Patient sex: M
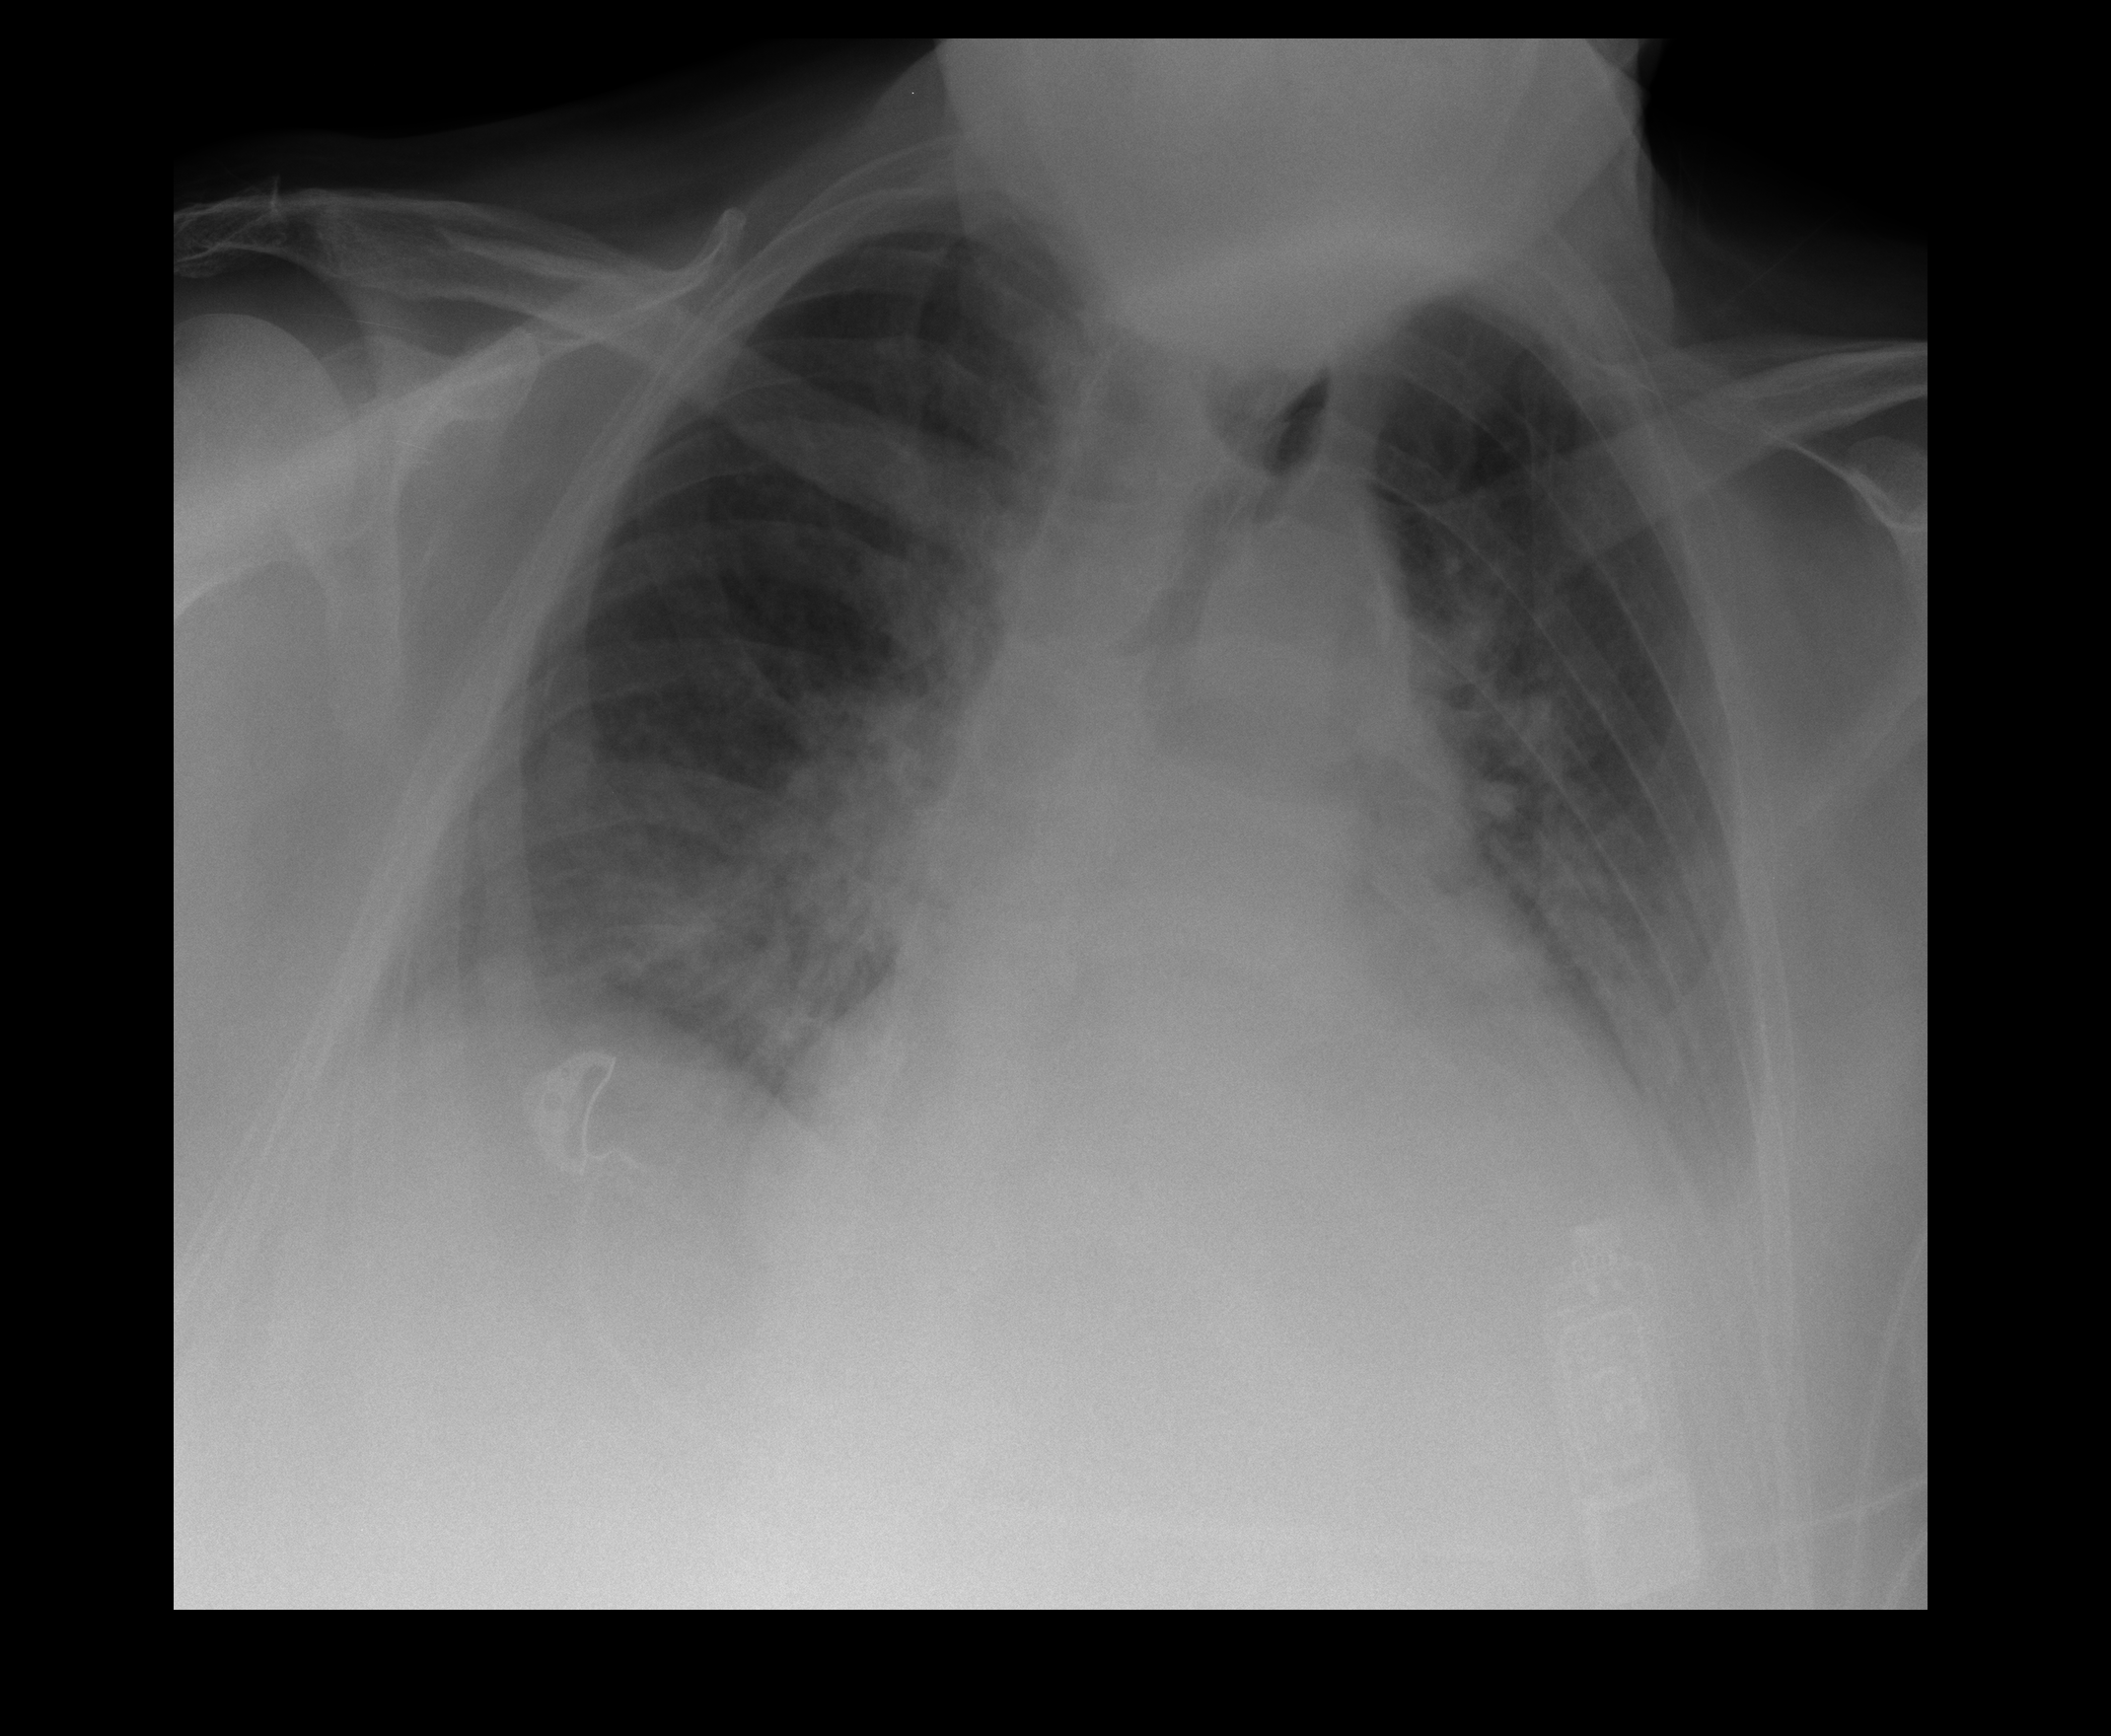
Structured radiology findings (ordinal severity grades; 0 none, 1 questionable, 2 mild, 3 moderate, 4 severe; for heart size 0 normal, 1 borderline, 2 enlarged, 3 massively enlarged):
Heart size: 2
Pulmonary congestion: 1
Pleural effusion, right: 1
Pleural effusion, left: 2
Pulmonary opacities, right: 1
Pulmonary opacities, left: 0
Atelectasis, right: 2
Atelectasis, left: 2